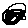
Label: circle